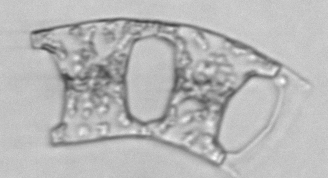
Label: Eucampia